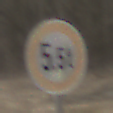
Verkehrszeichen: TatsaechlicheMasse
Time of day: MorningAfternoon
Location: Outdoor (Nature)
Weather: PartlyCloudy
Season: Winter
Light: Natural